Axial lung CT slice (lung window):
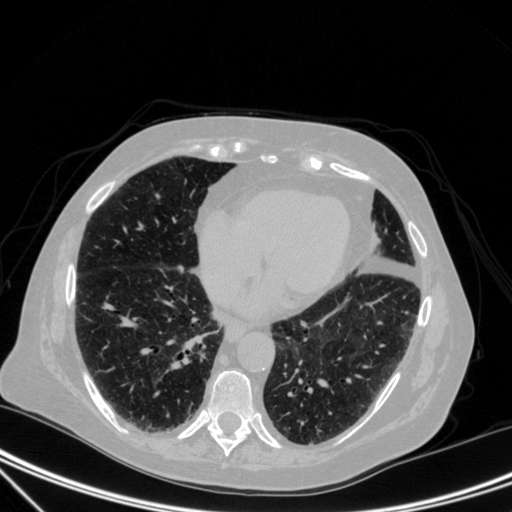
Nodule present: no